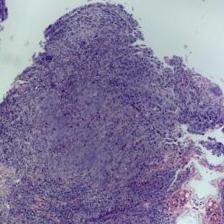
Diagnosis: OSCC